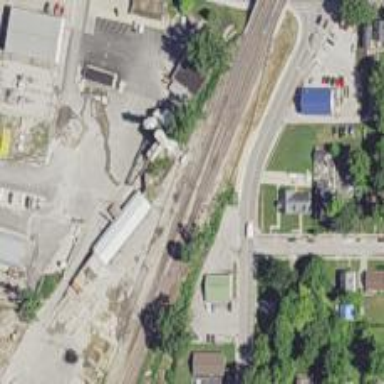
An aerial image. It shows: Railway junction.